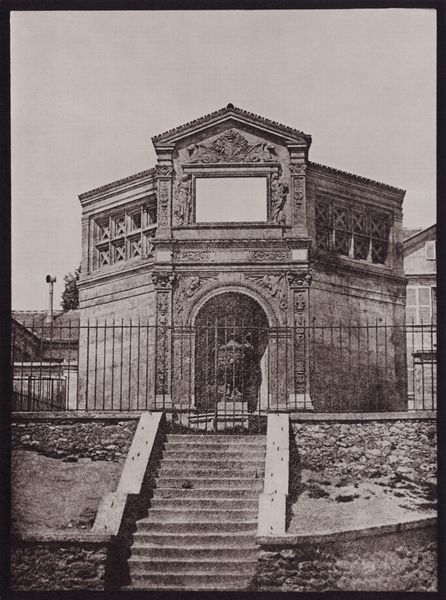
Titel: Das Wasserreservoir auf dem Montmartre
Künstler: Hippolyte Bayard
Schlagwörter: gestein, himmel, kämpfer, schatten, weiß, stadt, fenster, grau, hell, hintergrund, licht, schwarz, säule, tür, zeichnung, dach, gebäude, haus, zaun, ornament, architektur, sockel, stein, steine, bild, erde, hügel, gitter, kirche, klassizismus, spitzen, renaissance, kamin, amphore, oktagon, statue, vase, relief, bogen, fassade, italien, hang, dächer, giebel, mauer, pilaster, rundbogen, treppe, treppen, spitz, detail, ornamente, verzierung, metall, aufgang, stufe, stufen, geschlossen, tor, foto, fotografie, photographie, eingang, eisen, nische, ruine, gewölbe, antike, orient, rechteck, torbogen, denkmal, mauerwerk, schwarz-weiss, pantheon, rom, photo, fries, tore, sims, gesims, putz, stäbe, obergaden, grab, mauern, antik, kapelle, fachwerk, zaunpfahl, tempel, kassetten, konche, heiligtum, museum, niesche, absatz, fotographie, pavillion, mausoleum, urne, bau, oktogon, achteck, grabmal, sechseck, relieff, basilika, bauwerk, schwaz, lisene, eckpilaster, rundbau, gesimse, gemauert, conche, stabzaun, stiege, relieffs, eisenzaun, schlusstein, grabeskirche, offnung, achteck eckig, eisenstäbe, ffreitreppe, luftlöcker, mauerrest, phptpgraphie